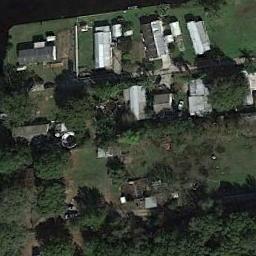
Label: medium_residential